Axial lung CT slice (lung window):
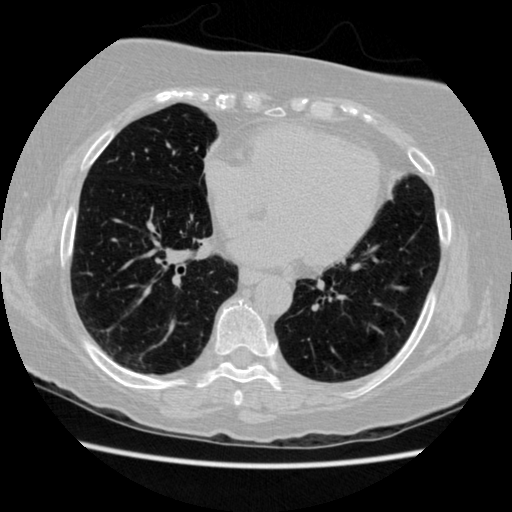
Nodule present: no